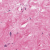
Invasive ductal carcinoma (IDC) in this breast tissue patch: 0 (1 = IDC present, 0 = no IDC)